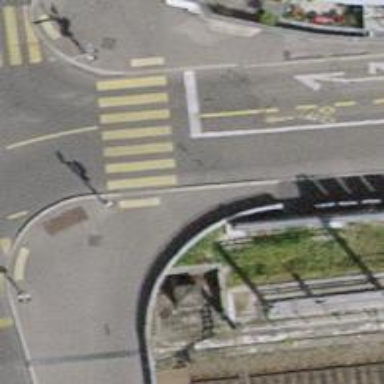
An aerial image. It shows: Crossing with traffic signals.